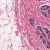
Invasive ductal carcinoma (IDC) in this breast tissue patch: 0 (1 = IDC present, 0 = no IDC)